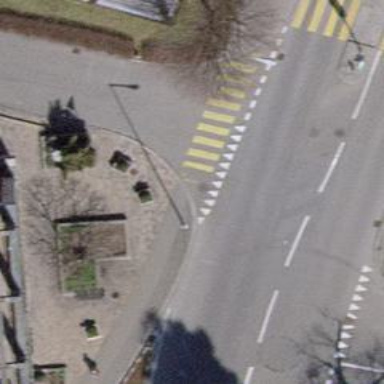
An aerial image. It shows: Kerb barrier.